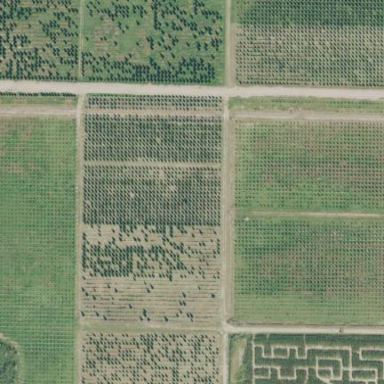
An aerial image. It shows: Orchard filled with Christmas trees.